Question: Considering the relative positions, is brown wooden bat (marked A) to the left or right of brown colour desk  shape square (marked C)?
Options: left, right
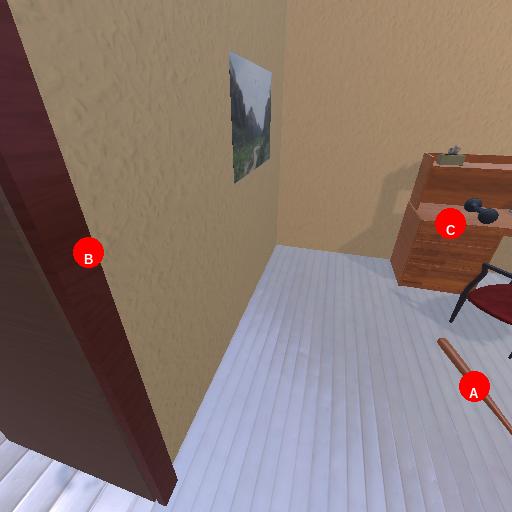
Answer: left